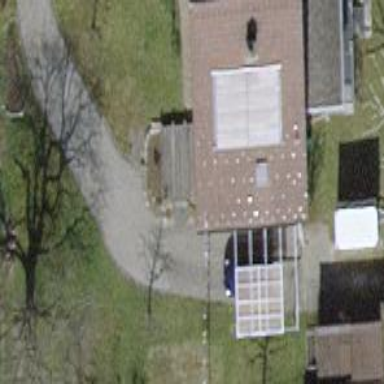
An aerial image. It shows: Semidetached house with tile roof.